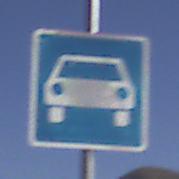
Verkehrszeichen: Kraftfahrstrasse
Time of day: MorningAfternoon
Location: Outdoor (Nature)
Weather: Clear
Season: NotSpecified
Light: Natural